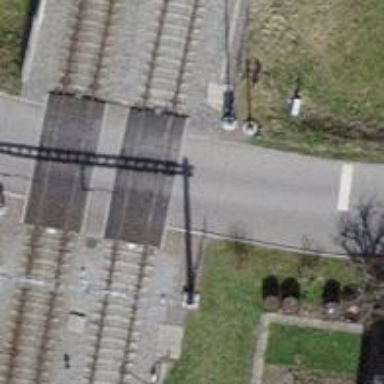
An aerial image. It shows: Railway level crossing.